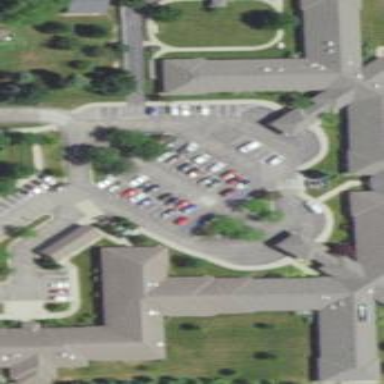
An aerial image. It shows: Building.